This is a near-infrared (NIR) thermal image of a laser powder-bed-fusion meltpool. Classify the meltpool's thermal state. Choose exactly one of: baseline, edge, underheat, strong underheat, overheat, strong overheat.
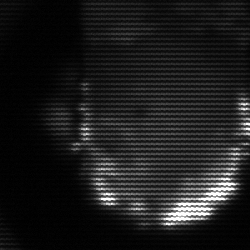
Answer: baseline